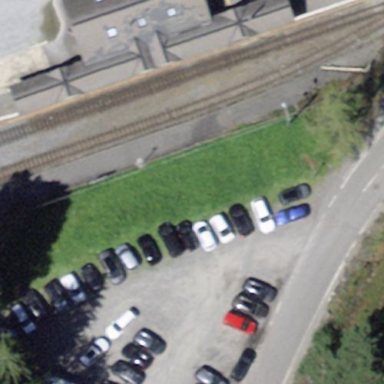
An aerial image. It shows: Platform for public transport and railway.